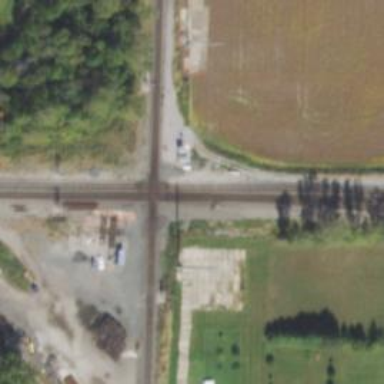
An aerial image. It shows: Railway crossing.